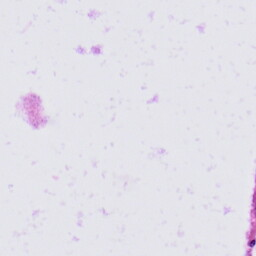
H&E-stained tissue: Prostate